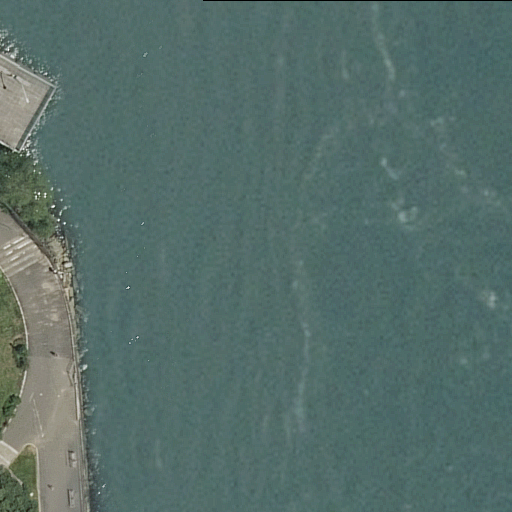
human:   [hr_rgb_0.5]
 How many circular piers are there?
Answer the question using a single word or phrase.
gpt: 0

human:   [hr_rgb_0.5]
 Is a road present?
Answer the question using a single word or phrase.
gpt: yes

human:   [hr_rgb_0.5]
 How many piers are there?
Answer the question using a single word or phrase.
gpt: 1

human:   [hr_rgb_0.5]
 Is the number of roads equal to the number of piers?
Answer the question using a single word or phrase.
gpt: no

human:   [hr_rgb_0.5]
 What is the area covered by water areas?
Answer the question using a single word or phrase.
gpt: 9650m2

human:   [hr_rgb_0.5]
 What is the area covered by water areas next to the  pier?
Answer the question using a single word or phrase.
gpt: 9650m2

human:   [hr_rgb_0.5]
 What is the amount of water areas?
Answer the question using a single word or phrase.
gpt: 1

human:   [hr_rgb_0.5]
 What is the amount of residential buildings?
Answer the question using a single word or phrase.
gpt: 0

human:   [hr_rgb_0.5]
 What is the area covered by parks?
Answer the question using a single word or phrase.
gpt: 82m2

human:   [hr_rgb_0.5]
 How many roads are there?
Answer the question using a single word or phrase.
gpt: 2

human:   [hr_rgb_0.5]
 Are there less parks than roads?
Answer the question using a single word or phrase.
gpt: yes

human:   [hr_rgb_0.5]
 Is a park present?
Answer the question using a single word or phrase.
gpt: yes

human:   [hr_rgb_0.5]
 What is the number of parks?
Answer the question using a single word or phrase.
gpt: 1

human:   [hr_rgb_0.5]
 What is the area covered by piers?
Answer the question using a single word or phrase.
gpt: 162m2

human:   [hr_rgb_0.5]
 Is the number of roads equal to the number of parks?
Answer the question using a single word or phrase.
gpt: no

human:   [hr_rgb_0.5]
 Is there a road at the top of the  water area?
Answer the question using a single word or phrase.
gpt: no

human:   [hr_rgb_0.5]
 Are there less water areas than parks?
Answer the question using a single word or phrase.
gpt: no

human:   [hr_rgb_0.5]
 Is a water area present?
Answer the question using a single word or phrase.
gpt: yes

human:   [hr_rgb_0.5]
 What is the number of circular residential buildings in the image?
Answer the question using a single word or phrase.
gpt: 0

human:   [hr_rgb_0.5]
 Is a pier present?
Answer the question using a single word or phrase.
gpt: yes

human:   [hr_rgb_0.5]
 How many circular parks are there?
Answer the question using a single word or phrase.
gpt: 0

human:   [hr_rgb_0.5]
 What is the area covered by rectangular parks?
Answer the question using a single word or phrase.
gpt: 82m2

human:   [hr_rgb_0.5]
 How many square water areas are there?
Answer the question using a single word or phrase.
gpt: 0

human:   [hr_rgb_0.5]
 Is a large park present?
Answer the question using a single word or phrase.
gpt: no

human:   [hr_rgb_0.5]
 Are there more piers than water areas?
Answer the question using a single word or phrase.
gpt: no

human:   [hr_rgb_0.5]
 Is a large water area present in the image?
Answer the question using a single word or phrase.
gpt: yes

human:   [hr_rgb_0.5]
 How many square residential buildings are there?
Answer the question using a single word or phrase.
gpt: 0

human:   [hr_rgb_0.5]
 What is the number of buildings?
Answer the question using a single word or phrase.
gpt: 0

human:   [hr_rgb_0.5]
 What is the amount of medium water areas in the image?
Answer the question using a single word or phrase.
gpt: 0

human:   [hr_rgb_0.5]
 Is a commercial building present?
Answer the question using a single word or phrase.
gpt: no

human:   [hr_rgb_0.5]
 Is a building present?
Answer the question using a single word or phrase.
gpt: no

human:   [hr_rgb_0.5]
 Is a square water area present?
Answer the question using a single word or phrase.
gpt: no

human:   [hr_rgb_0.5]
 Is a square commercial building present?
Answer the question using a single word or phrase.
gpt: no

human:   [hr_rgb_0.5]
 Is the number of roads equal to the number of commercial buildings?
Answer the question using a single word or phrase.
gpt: no

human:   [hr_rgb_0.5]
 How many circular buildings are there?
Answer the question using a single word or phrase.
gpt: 0

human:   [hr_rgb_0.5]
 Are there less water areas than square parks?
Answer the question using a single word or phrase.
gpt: no

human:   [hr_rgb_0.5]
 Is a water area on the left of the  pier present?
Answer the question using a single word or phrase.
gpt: no

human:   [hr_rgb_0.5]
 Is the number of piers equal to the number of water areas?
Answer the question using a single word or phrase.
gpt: yes

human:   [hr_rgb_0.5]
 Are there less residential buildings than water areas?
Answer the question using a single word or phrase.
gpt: yes

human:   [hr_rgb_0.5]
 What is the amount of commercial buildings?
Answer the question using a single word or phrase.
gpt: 0

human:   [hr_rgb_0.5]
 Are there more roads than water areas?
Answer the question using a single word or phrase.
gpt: yes

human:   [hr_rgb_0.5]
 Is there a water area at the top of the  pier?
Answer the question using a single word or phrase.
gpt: no

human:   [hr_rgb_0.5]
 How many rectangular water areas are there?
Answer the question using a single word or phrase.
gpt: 0

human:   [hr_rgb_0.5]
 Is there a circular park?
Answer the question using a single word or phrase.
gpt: no

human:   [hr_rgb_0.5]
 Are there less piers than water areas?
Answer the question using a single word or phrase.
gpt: no

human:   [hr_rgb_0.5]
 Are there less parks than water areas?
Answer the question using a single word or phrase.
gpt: no

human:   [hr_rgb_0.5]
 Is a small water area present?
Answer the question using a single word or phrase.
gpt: no

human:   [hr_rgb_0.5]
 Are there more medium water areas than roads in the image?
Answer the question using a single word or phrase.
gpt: no

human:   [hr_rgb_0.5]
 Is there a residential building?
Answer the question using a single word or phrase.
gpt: no

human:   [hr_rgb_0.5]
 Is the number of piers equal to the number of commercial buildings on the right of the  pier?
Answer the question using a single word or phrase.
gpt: no

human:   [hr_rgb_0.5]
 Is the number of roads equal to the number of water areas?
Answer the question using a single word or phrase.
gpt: no

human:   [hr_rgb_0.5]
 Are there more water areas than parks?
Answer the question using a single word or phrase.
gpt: no

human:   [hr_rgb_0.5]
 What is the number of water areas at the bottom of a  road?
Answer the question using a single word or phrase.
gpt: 0

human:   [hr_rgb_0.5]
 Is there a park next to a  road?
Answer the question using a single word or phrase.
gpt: yes

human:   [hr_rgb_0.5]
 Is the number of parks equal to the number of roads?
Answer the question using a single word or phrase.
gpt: no

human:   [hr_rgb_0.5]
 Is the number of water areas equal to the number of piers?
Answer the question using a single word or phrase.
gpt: yes

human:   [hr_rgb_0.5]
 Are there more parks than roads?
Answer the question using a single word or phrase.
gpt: no

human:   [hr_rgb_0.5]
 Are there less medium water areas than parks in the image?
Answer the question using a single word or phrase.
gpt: yes

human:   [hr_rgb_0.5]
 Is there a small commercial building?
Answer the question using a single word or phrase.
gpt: no

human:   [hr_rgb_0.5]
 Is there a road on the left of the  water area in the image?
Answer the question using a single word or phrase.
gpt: yes

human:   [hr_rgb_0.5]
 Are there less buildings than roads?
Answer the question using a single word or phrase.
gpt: yes

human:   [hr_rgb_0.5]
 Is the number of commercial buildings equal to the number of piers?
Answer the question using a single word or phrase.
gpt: no

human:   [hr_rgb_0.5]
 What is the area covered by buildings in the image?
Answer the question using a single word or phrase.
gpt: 0m2

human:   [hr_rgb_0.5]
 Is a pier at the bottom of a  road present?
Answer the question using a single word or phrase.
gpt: no